Question: I have following form and I want to change the background color of a column, based on the values of other columns;

In the orange columns, instead of displaying orange background, I want the cell color to be the RGB combo of Red, Green & Blue fields under COLOR ATTRIBUTES section.
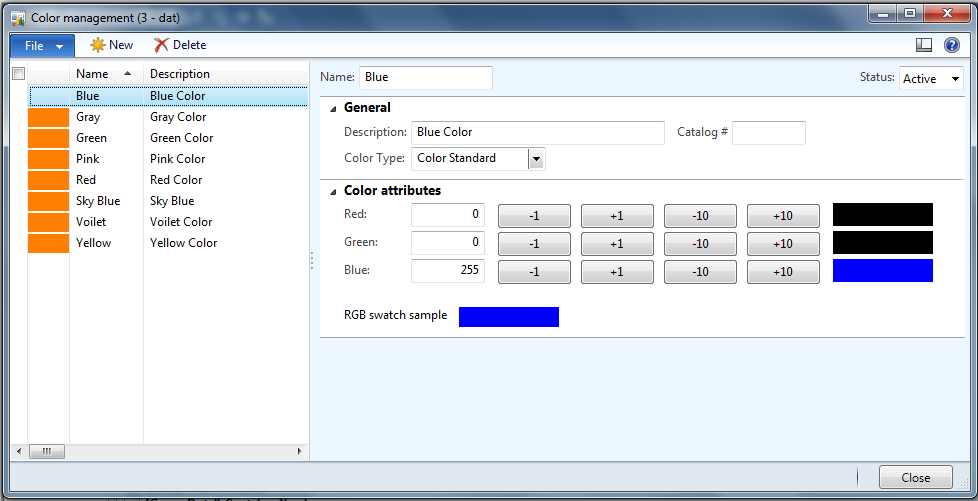
Answer: Let's say that the control the background of which you need to change is named FirstFieldControl. Set its 'AutoDeclaration' property to 'Yes' and 'BackgroundColor' to 'Window background'.
Now you need to override the 'displayOption' method on your datasource, e.g.:
'''
public void displayOption(Common _record, FormRowDisplayOption _options)
{
YourTable yourTable = _record;
int color;
;
switch (yourTable.Name)
{
case 'Red' :
color = WINAPI::rgbCon2int([255, 0, 0]);
break;
case 'Green' :
color = WINAPI::rgbCon2int([0, 255, 0]);
break;
case 'Blue' :
color = WINAPI::rgbCon2int([0, 0, 255]);
break;
}
if (color)
{
_options.backColor(color);
_options.affectedElementsByControl(FirstFieldControl.id());
}
else
{
super(_record, _options);
}
}
'''
This is just an example to give you an idea - don't copy-paste :)
It's easier to store the color value in the table, then the code will be much nicer.
If you're changing the colors run-time you might need to use the following piece of code to refresh the record:
'''
yourTable_ds.clearDisplayOption(yourTable);
yourTable_ds.refresh();
'''